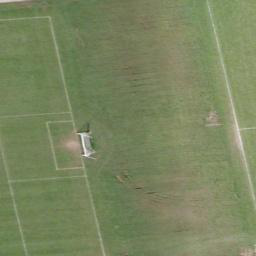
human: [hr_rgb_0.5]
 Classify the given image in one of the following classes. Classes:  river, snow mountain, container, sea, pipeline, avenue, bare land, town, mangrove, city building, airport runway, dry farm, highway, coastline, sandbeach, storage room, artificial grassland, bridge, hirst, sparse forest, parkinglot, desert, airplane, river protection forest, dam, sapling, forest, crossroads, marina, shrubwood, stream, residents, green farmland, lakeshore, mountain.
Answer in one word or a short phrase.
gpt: artificial grassland